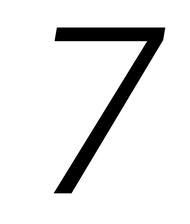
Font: Poppins-LightItalic